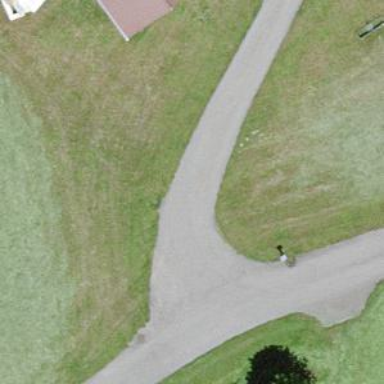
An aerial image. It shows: Well-maintained track road of grade 1.